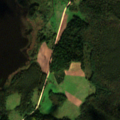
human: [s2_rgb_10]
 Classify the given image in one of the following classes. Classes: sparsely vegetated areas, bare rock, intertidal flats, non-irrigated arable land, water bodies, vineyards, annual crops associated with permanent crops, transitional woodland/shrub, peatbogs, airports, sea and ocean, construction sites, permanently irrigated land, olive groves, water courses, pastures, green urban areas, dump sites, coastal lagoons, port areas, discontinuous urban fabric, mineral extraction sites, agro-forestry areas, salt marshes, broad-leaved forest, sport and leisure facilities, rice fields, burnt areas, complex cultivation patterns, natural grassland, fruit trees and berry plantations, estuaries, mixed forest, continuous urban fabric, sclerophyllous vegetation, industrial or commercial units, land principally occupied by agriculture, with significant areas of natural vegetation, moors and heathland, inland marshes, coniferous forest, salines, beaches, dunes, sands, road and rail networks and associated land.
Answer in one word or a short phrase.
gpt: pastures, complex cultivation patterns, land principally occupied by agriculture, with significant areas of natural vegetation, broad-leaved forest, coniferous forest, mixed forest, water bodies